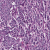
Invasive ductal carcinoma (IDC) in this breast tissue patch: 1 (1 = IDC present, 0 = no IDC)